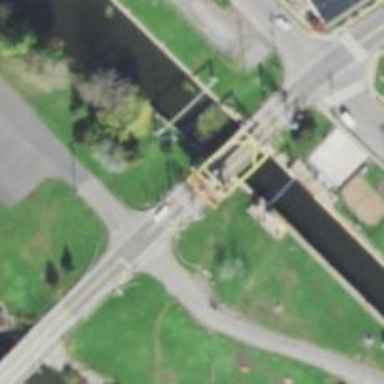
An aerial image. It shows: Tertiary road passing over movable bascule bridge.